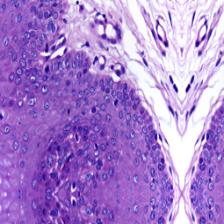
Diagnosis: Normal